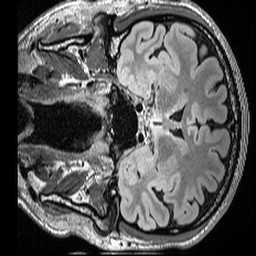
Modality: FLAIR
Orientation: coronal
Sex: male